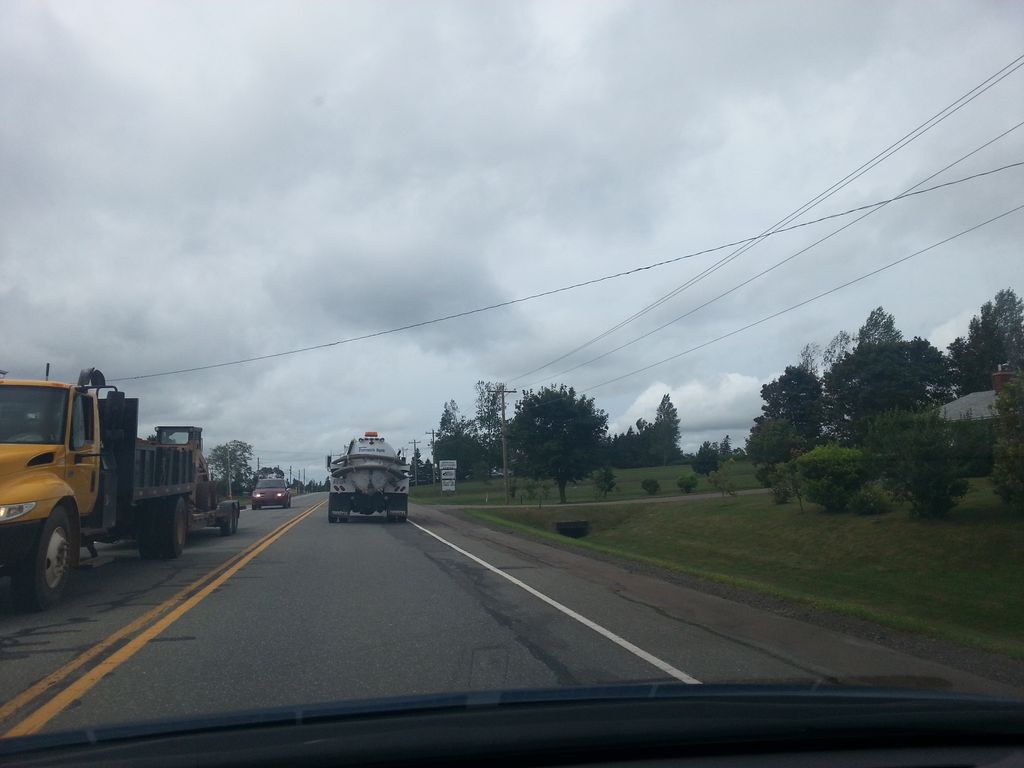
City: charlottetown